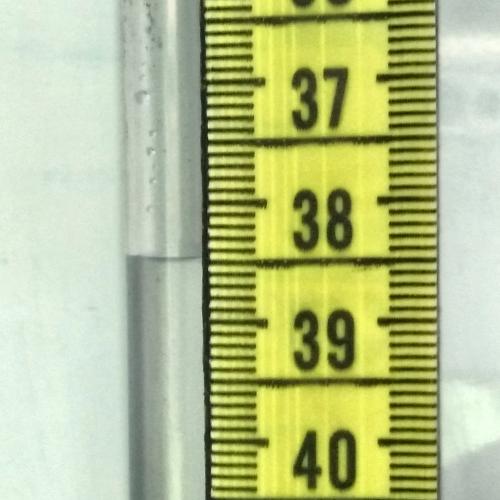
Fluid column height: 38.5 cm